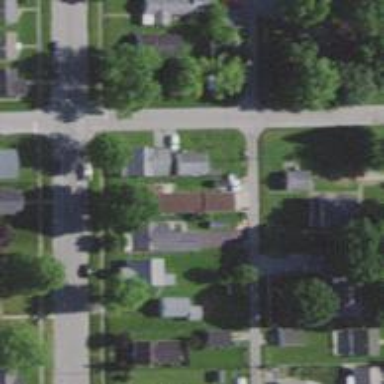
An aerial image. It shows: Alley classified as service road.